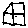
Label: house